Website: home-depot
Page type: review-order
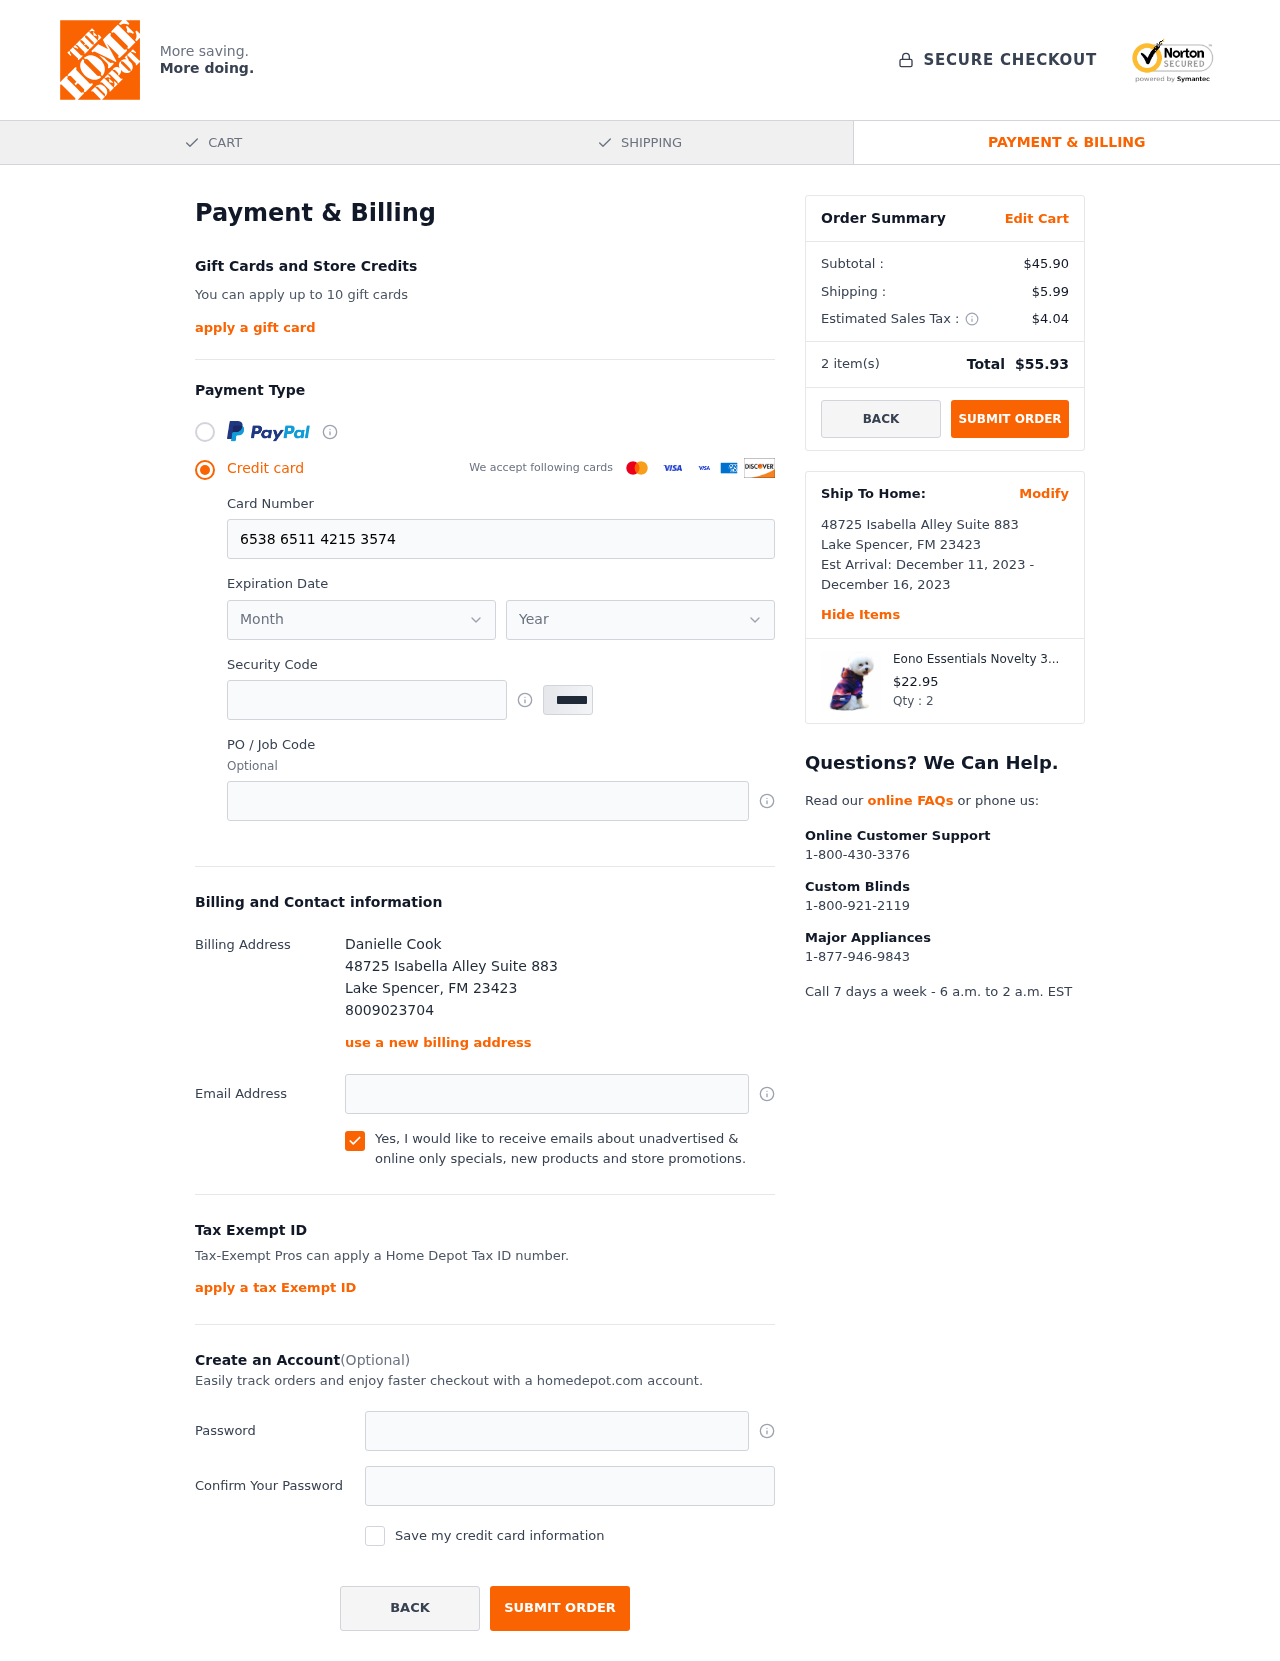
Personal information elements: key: PII_CARD_EXPIRY_MONTH
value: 11
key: PII_CARD_EXPIRY_YEAR
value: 28
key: PII_CITY
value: Lake Spencer
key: PII_FULLNAME
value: Danielle Cook
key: PII_PHONE
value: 8009023704
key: PII_POSTCODE
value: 23423
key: PII_STATE_ABBR
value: FM
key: PII_STREET
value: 48725 Isabella Alley Suite 883
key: PII_CARD_NUMBER
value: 6538 6511 4215 3574
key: PII_CARD_CVV
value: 275
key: PII_EMAIL
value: dcook@yahoo.com
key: PII_STREET2
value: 48725 Isabella Alley Suite 883
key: PII_STATE
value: FM
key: PII_POSTCODE2
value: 23423
Product elements: key: PRODUCT1_NAME
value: Eono Essentials Novelty 3D Print Starry Sky Basic Dog Hoodie Polyester Pet Sweatshirt for Small Medi
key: PRODUCT1_PRICE
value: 22.95
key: PRODUCT1_QUANTITY
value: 2
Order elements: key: ORDER_SUBTOTAL
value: $45.90
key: ORDER_SHIPPING_COST
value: $5.99
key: ORDER_TAX
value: $4.04
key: ORDER_NUM_ITEMS
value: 2
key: ORDER_TOTAL
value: $55.93
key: ORDER_SHIPPING_DATE
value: December 11, 2023
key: ORDER_DELIVERY_DATE
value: December 16, 2023